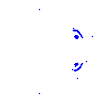
Particle: pion